Question: I have three images: Normal, highlighted, and selected. How do I set it in a 'Tableview' custom cell?
I've tried this:
'''
- (void)setSelected:(BOOL)selected animated:(BOOL)animated {
if (selected) {
self.highlighted = NO;
self.imgBackgroundCell.image = [UIImage imageNamed:[MTUtility setImageWithName:@"listselected"]];
}
}
- (void)setHighlighted:(BOOL)highlighted animated:(BOOL)animate {
if (highlighted) {
self.imgBackgroundCell.image = [UIImage imageNamed:[MTUtility setImageWithName:@"listpressed"]];
}
}
'''
But highlighted remains as it is many times.

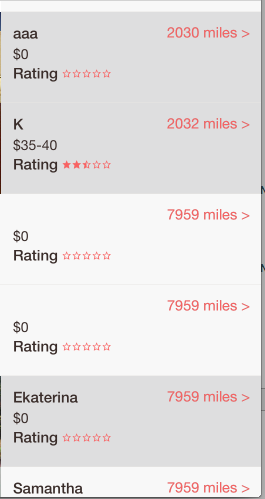
Answer: Try updating your code:
'''
- (void)setSelected:(BOOL)selected animated:(BOOL)animated {
if (selected) {
self.highlighted = NO;
self.imgBackgroundCell.image = [UIImage imageNamed:[MTUtility setImageWithName:@"listselected"]];
}
else{
...unselect code
}
}
- (void)setHighlighted:(BOOL)highlighted animated:(BOOL)animate {
if (highlighted) {
self.imgBackgroundCell.image = [UIImage imageNamed:[MTUtility setImageWithName:@"listpressed"]];
}
else{
...unhighlight
}
}
'''